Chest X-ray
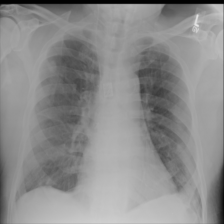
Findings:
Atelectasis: negative
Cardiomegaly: negative
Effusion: negative
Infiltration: negative
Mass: negative
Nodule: positive
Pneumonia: negative
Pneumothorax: negative
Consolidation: negative
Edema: negative
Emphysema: negative
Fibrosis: negative
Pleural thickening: negative
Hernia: negative